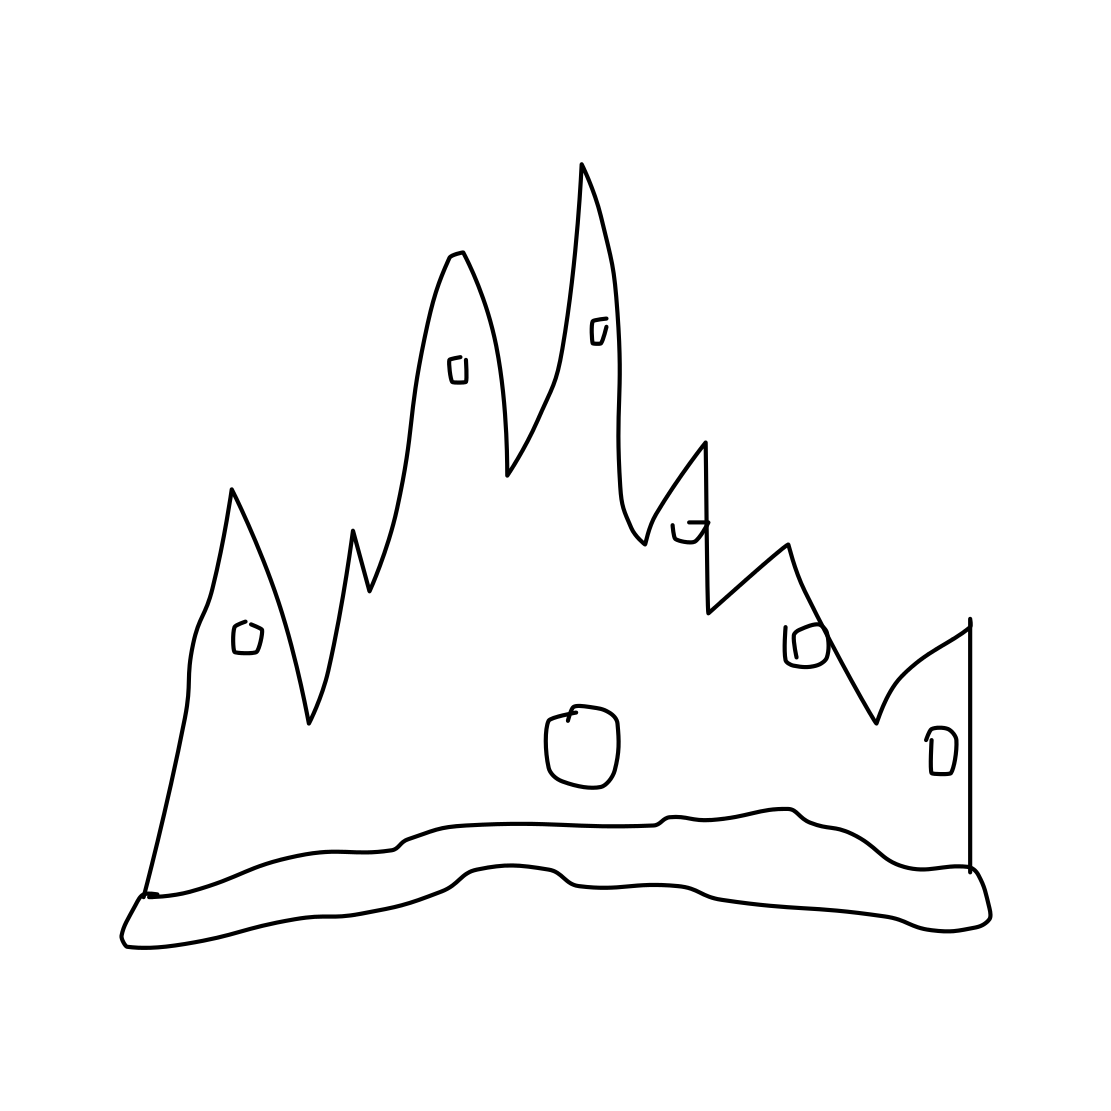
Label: crown